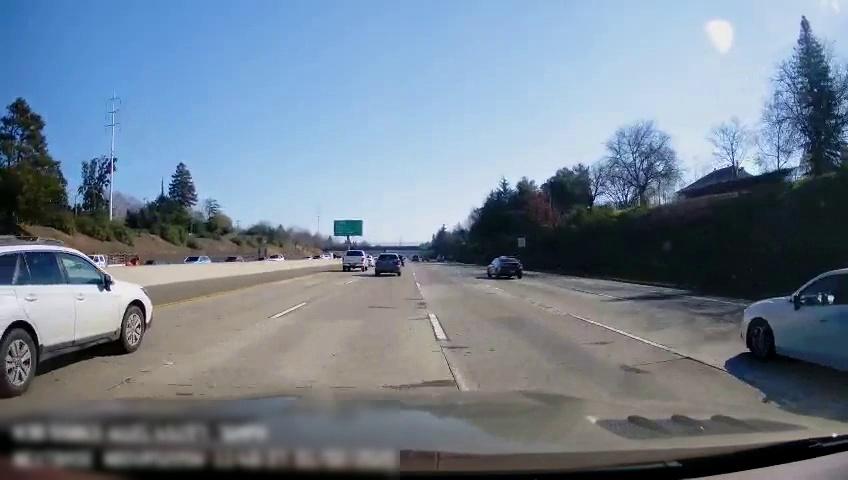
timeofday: Day
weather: Sunny
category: Drivable Space
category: Vehicles | SUV
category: Vehicles | Truck
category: Vehicles | Car
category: Vehicles | Van
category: Vehicles | SUV
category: Vehicles | SUV
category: Vehicles | SUV
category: Vehicles | SUV
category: Vehicles | SUV
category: Vehicles | Car
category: Vehicles | Car
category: Lanes | Alternate Lane
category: Lanes | Alternate Lane
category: Lanes | Alternate Lane
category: Lanes | Alternate Lane
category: Lanes | Current Lane
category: Lanes | Alternate Lane
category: Traffic | Signs